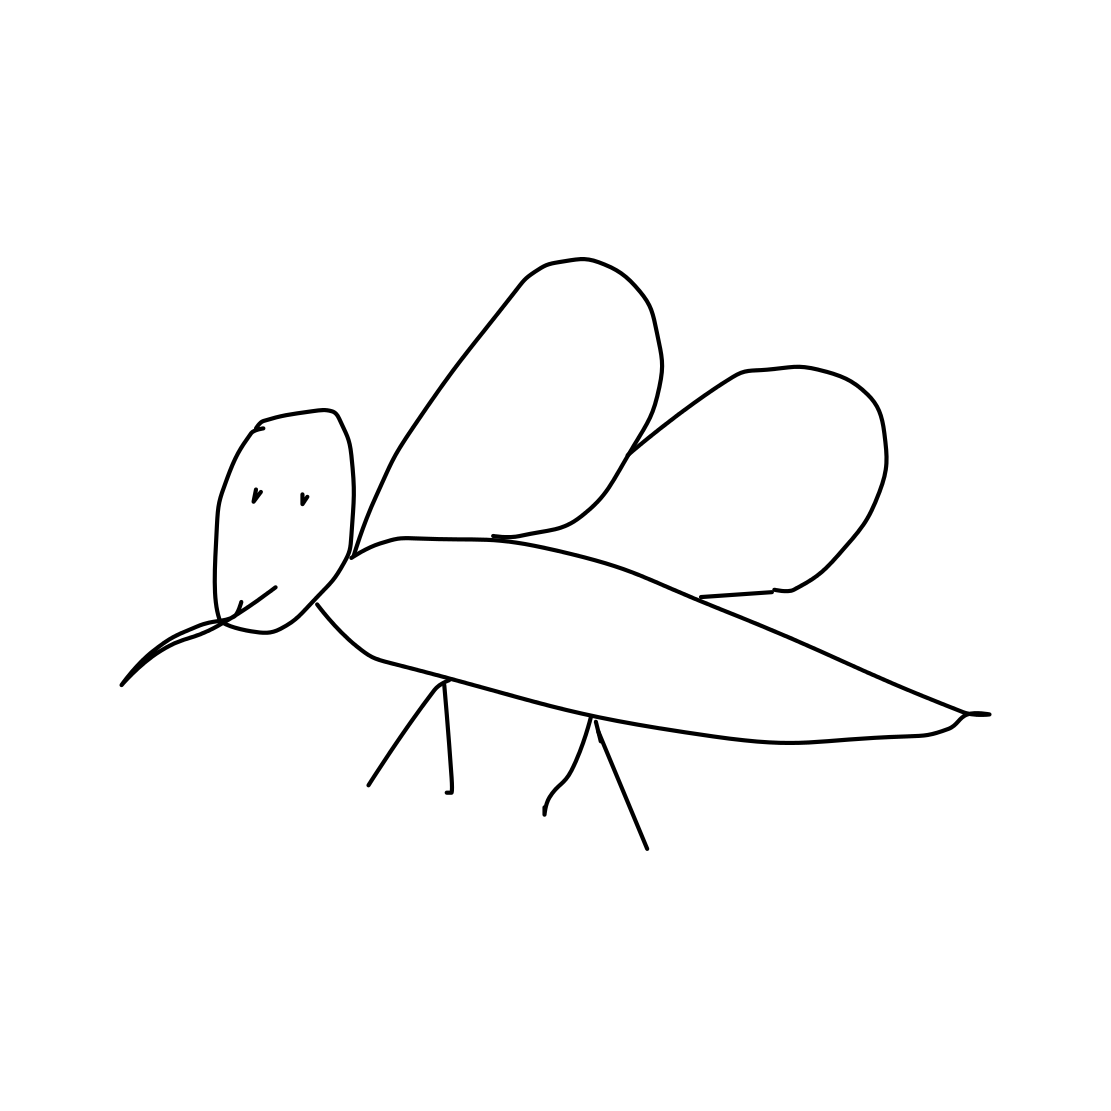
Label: mosquito